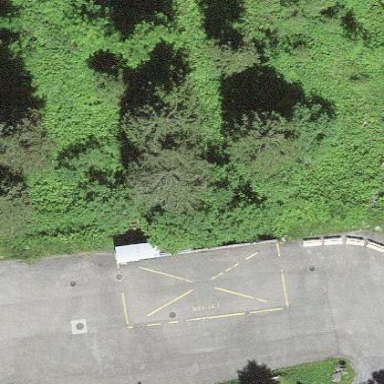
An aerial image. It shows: Parking area with fine gravel surface.